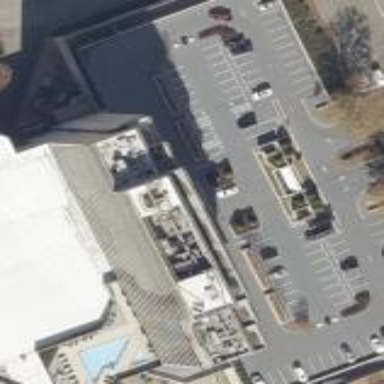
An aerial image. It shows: Hotel building.